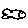
Label: fish